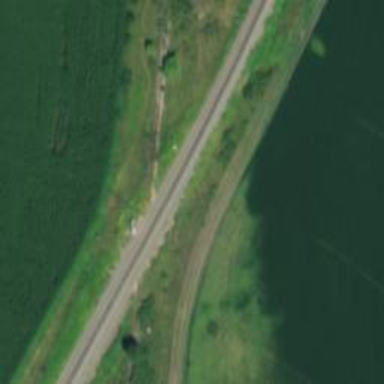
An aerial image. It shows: Abandoned railway.